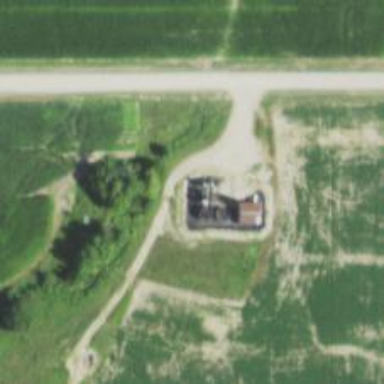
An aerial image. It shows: Storage tank with man-made structure.